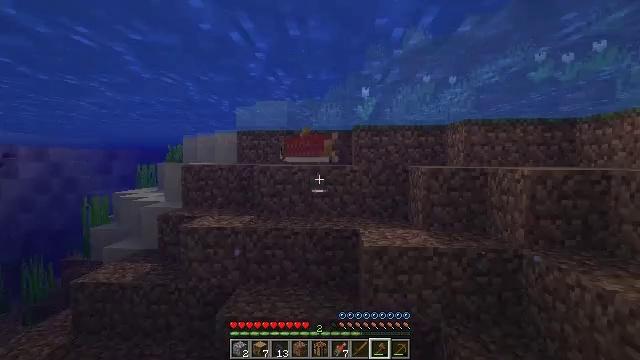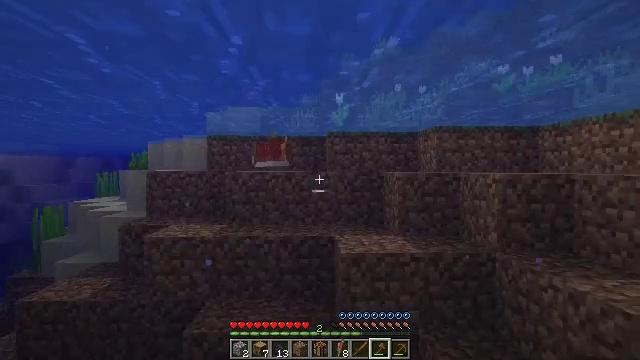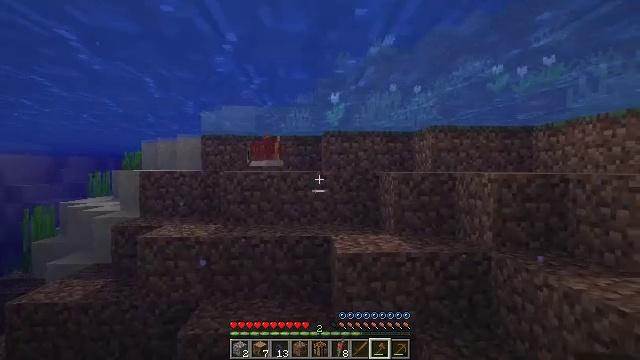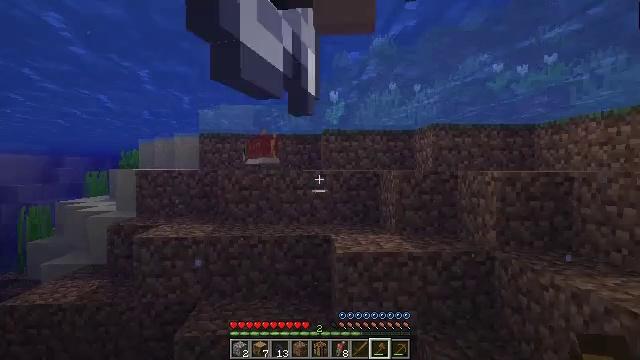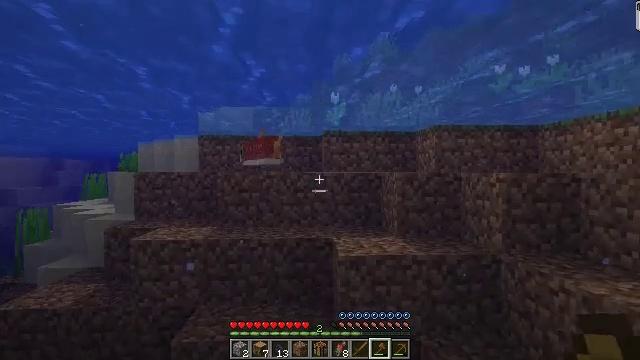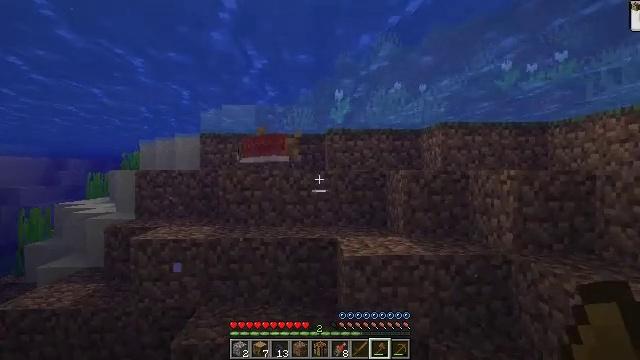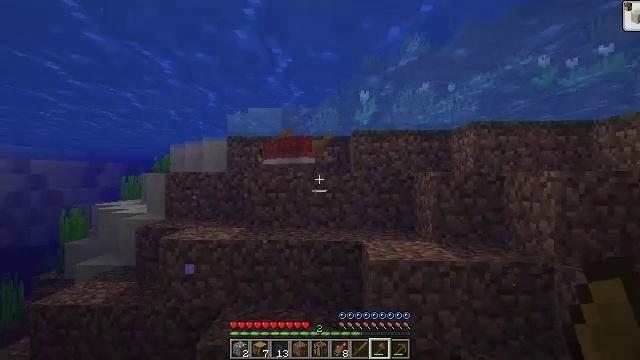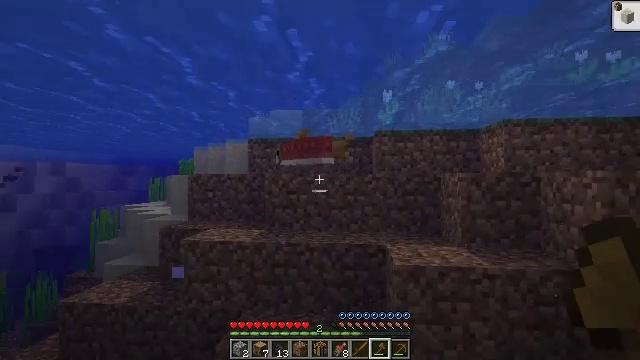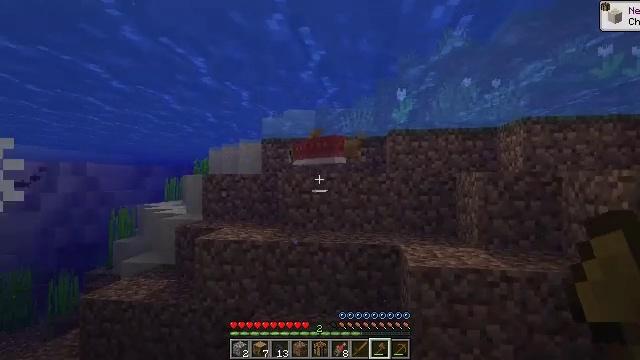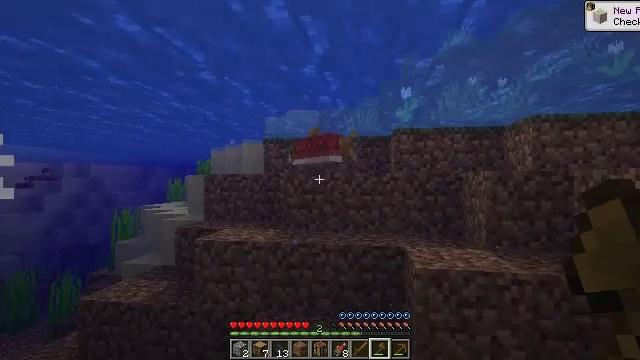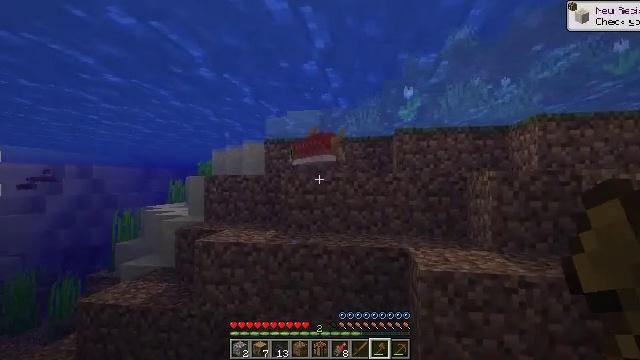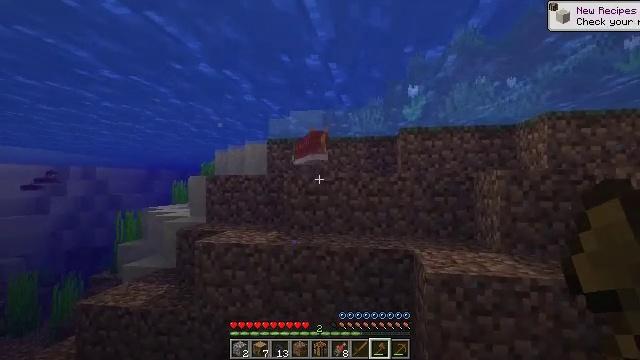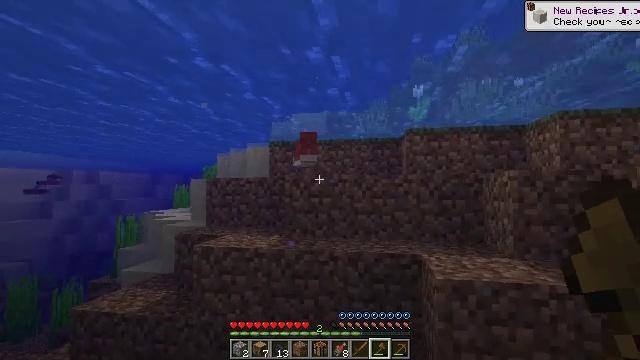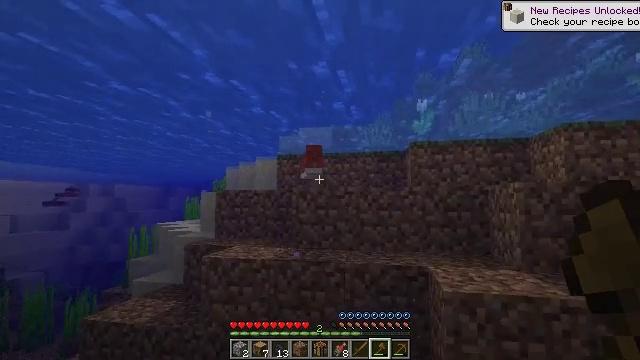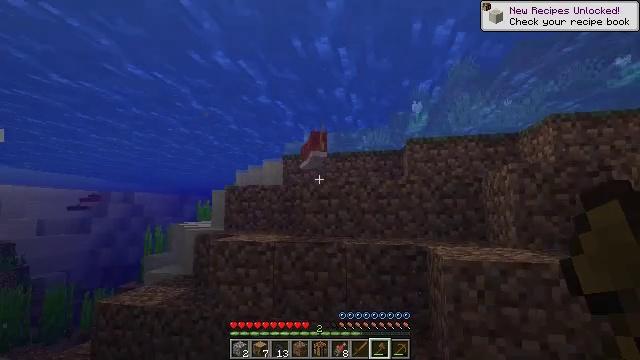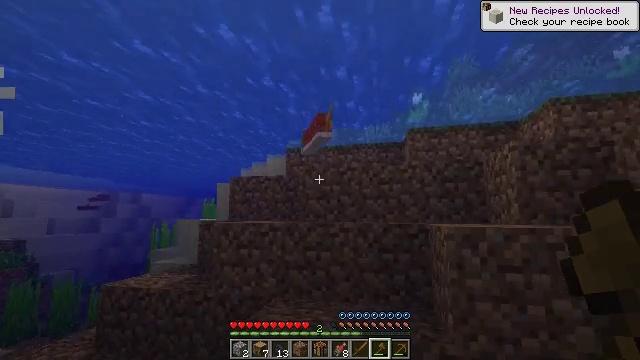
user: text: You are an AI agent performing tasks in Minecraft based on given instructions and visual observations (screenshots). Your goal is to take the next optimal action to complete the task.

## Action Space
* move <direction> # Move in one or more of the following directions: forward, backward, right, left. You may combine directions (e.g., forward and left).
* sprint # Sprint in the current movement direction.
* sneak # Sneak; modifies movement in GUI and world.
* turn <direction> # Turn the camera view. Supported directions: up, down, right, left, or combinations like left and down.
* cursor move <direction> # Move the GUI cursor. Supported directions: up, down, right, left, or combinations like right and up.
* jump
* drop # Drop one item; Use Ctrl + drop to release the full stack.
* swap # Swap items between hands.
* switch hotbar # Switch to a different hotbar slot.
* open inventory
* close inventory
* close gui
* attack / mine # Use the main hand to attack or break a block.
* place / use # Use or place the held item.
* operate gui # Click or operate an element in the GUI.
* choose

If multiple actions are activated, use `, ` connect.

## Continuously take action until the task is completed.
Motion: motion action
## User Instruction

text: Hunt a salmon.
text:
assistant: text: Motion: move forward, turn right and up
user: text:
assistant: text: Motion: move forward
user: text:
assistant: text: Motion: move forward
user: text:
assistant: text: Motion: move forward
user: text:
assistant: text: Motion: move forward
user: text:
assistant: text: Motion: move forward, turn left
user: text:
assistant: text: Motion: move forward, turn left
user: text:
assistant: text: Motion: move forward, turn left
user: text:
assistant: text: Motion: move forward
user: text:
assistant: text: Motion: move forward
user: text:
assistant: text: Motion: move forward
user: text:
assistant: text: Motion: move forward, sprint
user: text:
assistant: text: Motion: move forward, sprint, turn left and up
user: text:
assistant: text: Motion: move forward, sprint, turn up
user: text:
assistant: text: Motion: move forward, turn up
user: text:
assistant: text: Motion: move forward
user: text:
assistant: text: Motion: move forward, jump
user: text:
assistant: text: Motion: move forward, turn left, jump
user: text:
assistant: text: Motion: move forward, jump
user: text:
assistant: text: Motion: move forward, jump
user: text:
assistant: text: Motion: move forward
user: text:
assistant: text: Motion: move forward
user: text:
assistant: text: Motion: move forward, turn up
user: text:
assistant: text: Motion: move forward, turn up
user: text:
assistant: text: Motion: move forward
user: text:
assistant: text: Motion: move forward
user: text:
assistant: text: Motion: move forward
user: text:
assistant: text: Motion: move forward
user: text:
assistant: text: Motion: move forward
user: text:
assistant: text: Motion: move forward